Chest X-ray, PA view. Patient: 55 years old, sex M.
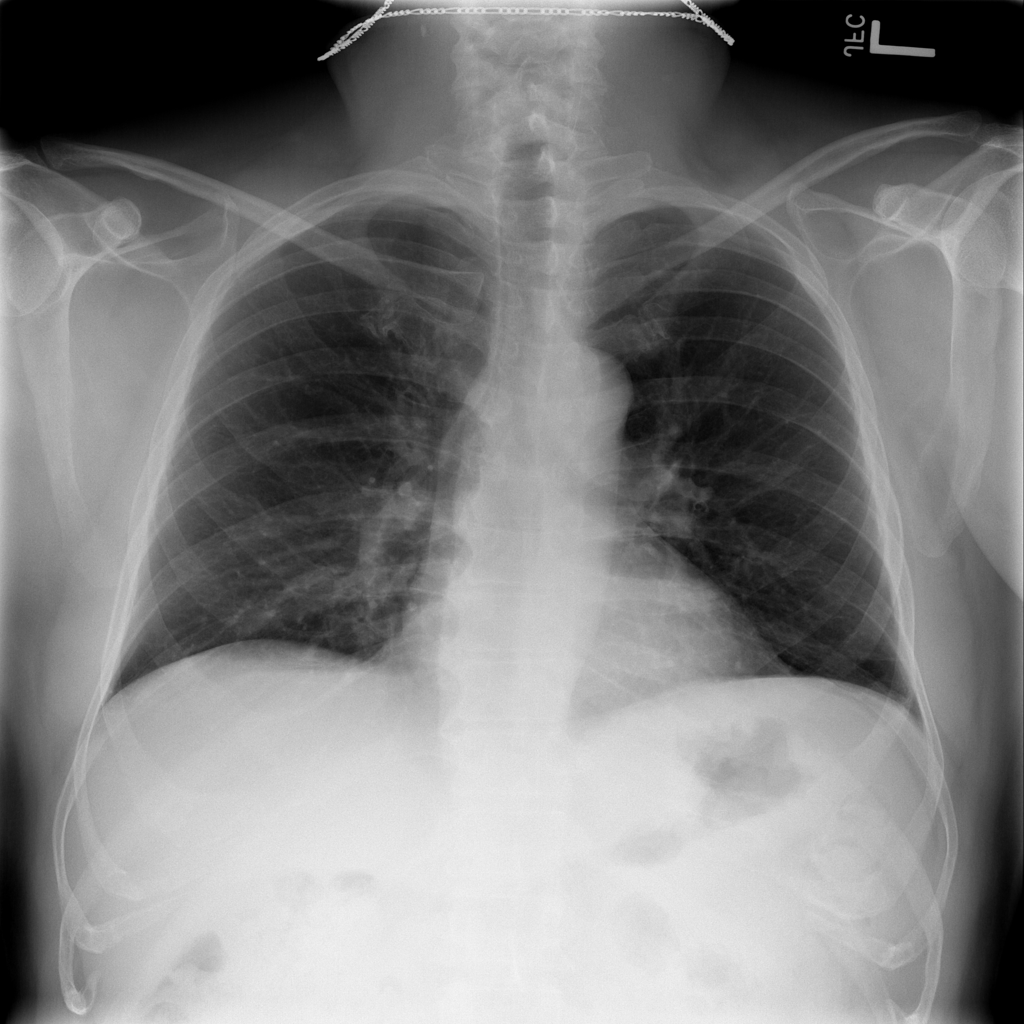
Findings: No Finding